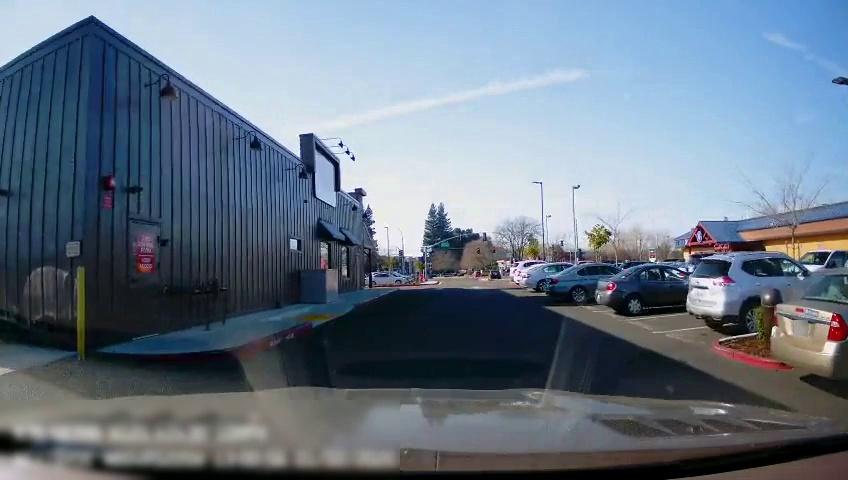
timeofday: Day
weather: Sunny
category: Drivable Space
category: Vehicles | SUV
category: Vehicles | SUV
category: Vehicles | SUV
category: Vehicles | Car
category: Vehicles | Car
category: Vehicles | Car
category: Vehicles | SUV
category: Vehicles | Car
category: Vehicles | Car
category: Vehicles | Car
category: Vehicles | Car
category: Vehicles | Car